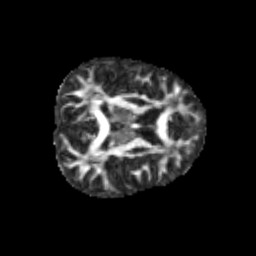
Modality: FA
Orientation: axial
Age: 12
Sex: female
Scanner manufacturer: siemens
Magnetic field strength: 3 T
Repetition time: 3.8 s
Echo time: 0.07 s